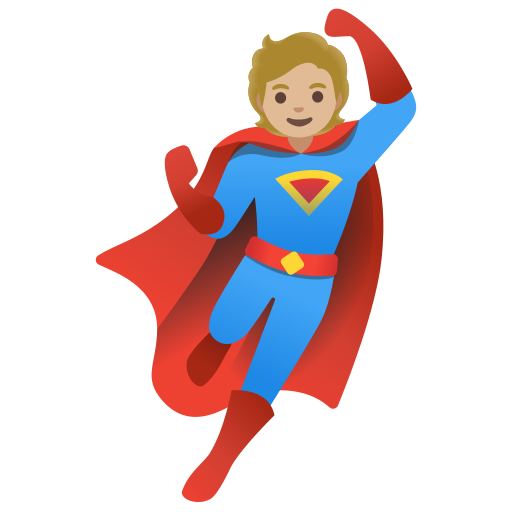
Emoji: 🦸🏼